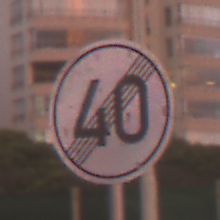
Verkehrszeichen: EndeGeschwindigkeit40
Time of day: SunriseSunset
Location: Outdoor (Urban)
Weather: PartlyCloudy
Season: NotSpecified
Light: Natural